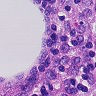
Metastatic tissue present: no